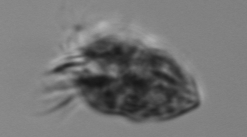
Label: Strombidium_morphotype1